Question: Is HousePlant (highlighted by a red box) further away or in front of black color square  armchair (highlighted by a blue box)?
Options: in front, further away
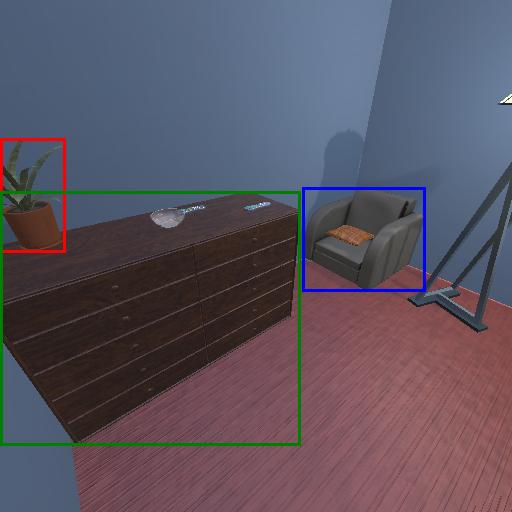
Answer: in front